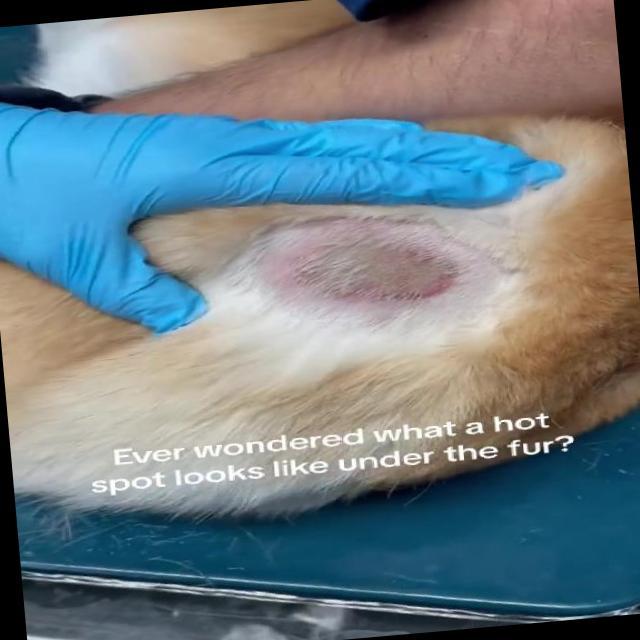
Canine dermatitis — inflammation of the skin presenting with erythema, pruritus, papules, and excoriation. May be allergic, contact, or atopic in origin.